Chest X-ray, PA view. Patient: 59 years old, sex M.
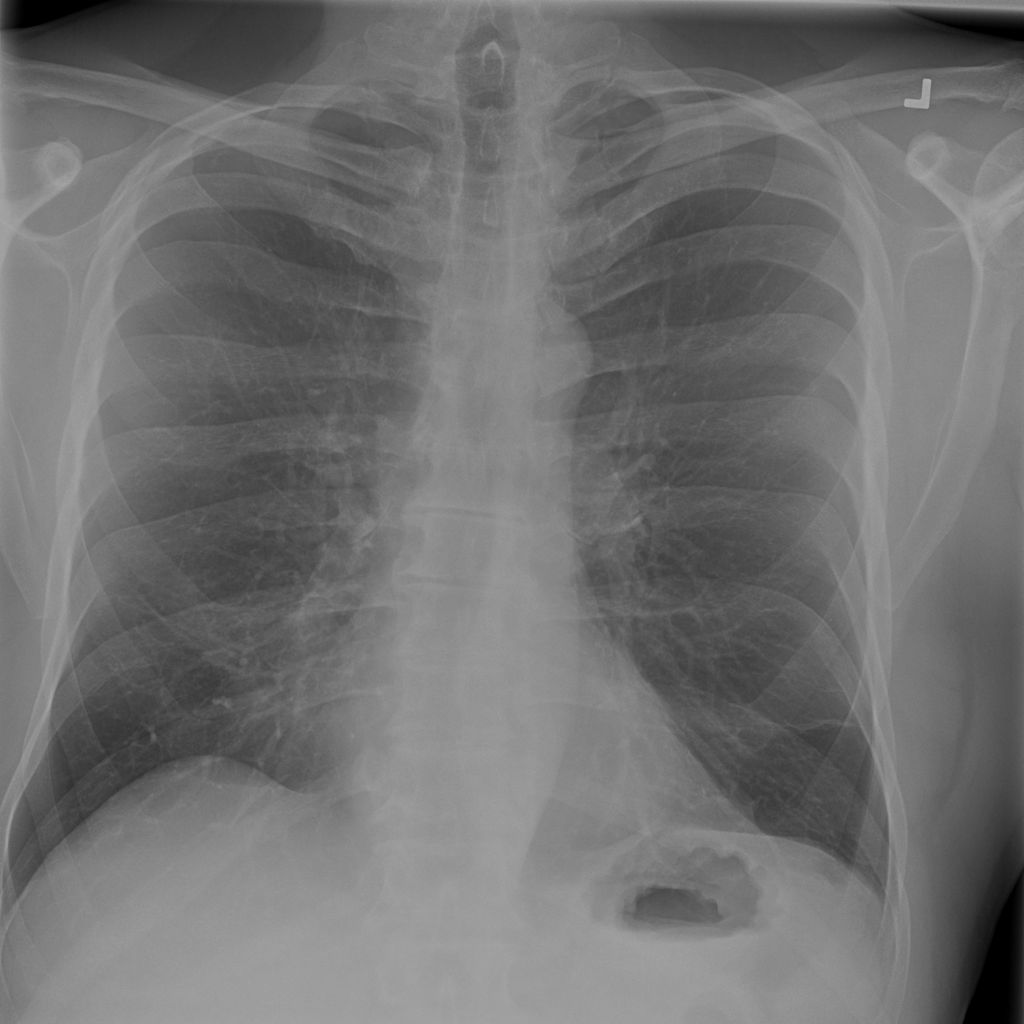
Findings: No Finding